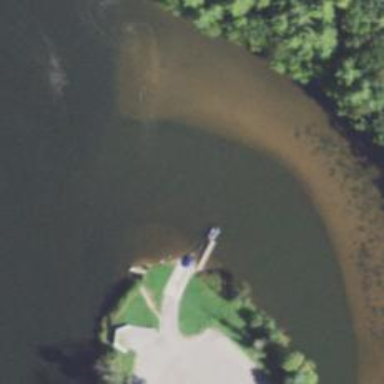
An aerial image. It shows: Dock located along the waterway.